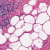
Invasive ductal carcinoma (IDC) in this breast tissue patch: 0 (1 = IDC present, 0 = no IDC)